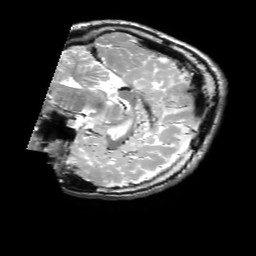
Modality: T2w
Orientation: sagittal
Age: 21
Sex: male
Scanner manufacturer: philips
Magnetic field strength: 3 T
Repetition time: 3 s
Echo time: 0.08 s